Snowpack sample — Loveland Pass, Silver Plume, Colorado, USA (12/14/25, 10:50 AM MST)
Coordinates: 39.664, -105.882
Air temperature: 36 °F
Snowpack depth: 67 cm
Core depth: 20 cm
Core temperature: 46.4 °F
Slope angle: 6°, slope face: 326°
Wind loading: low
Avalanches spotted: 0
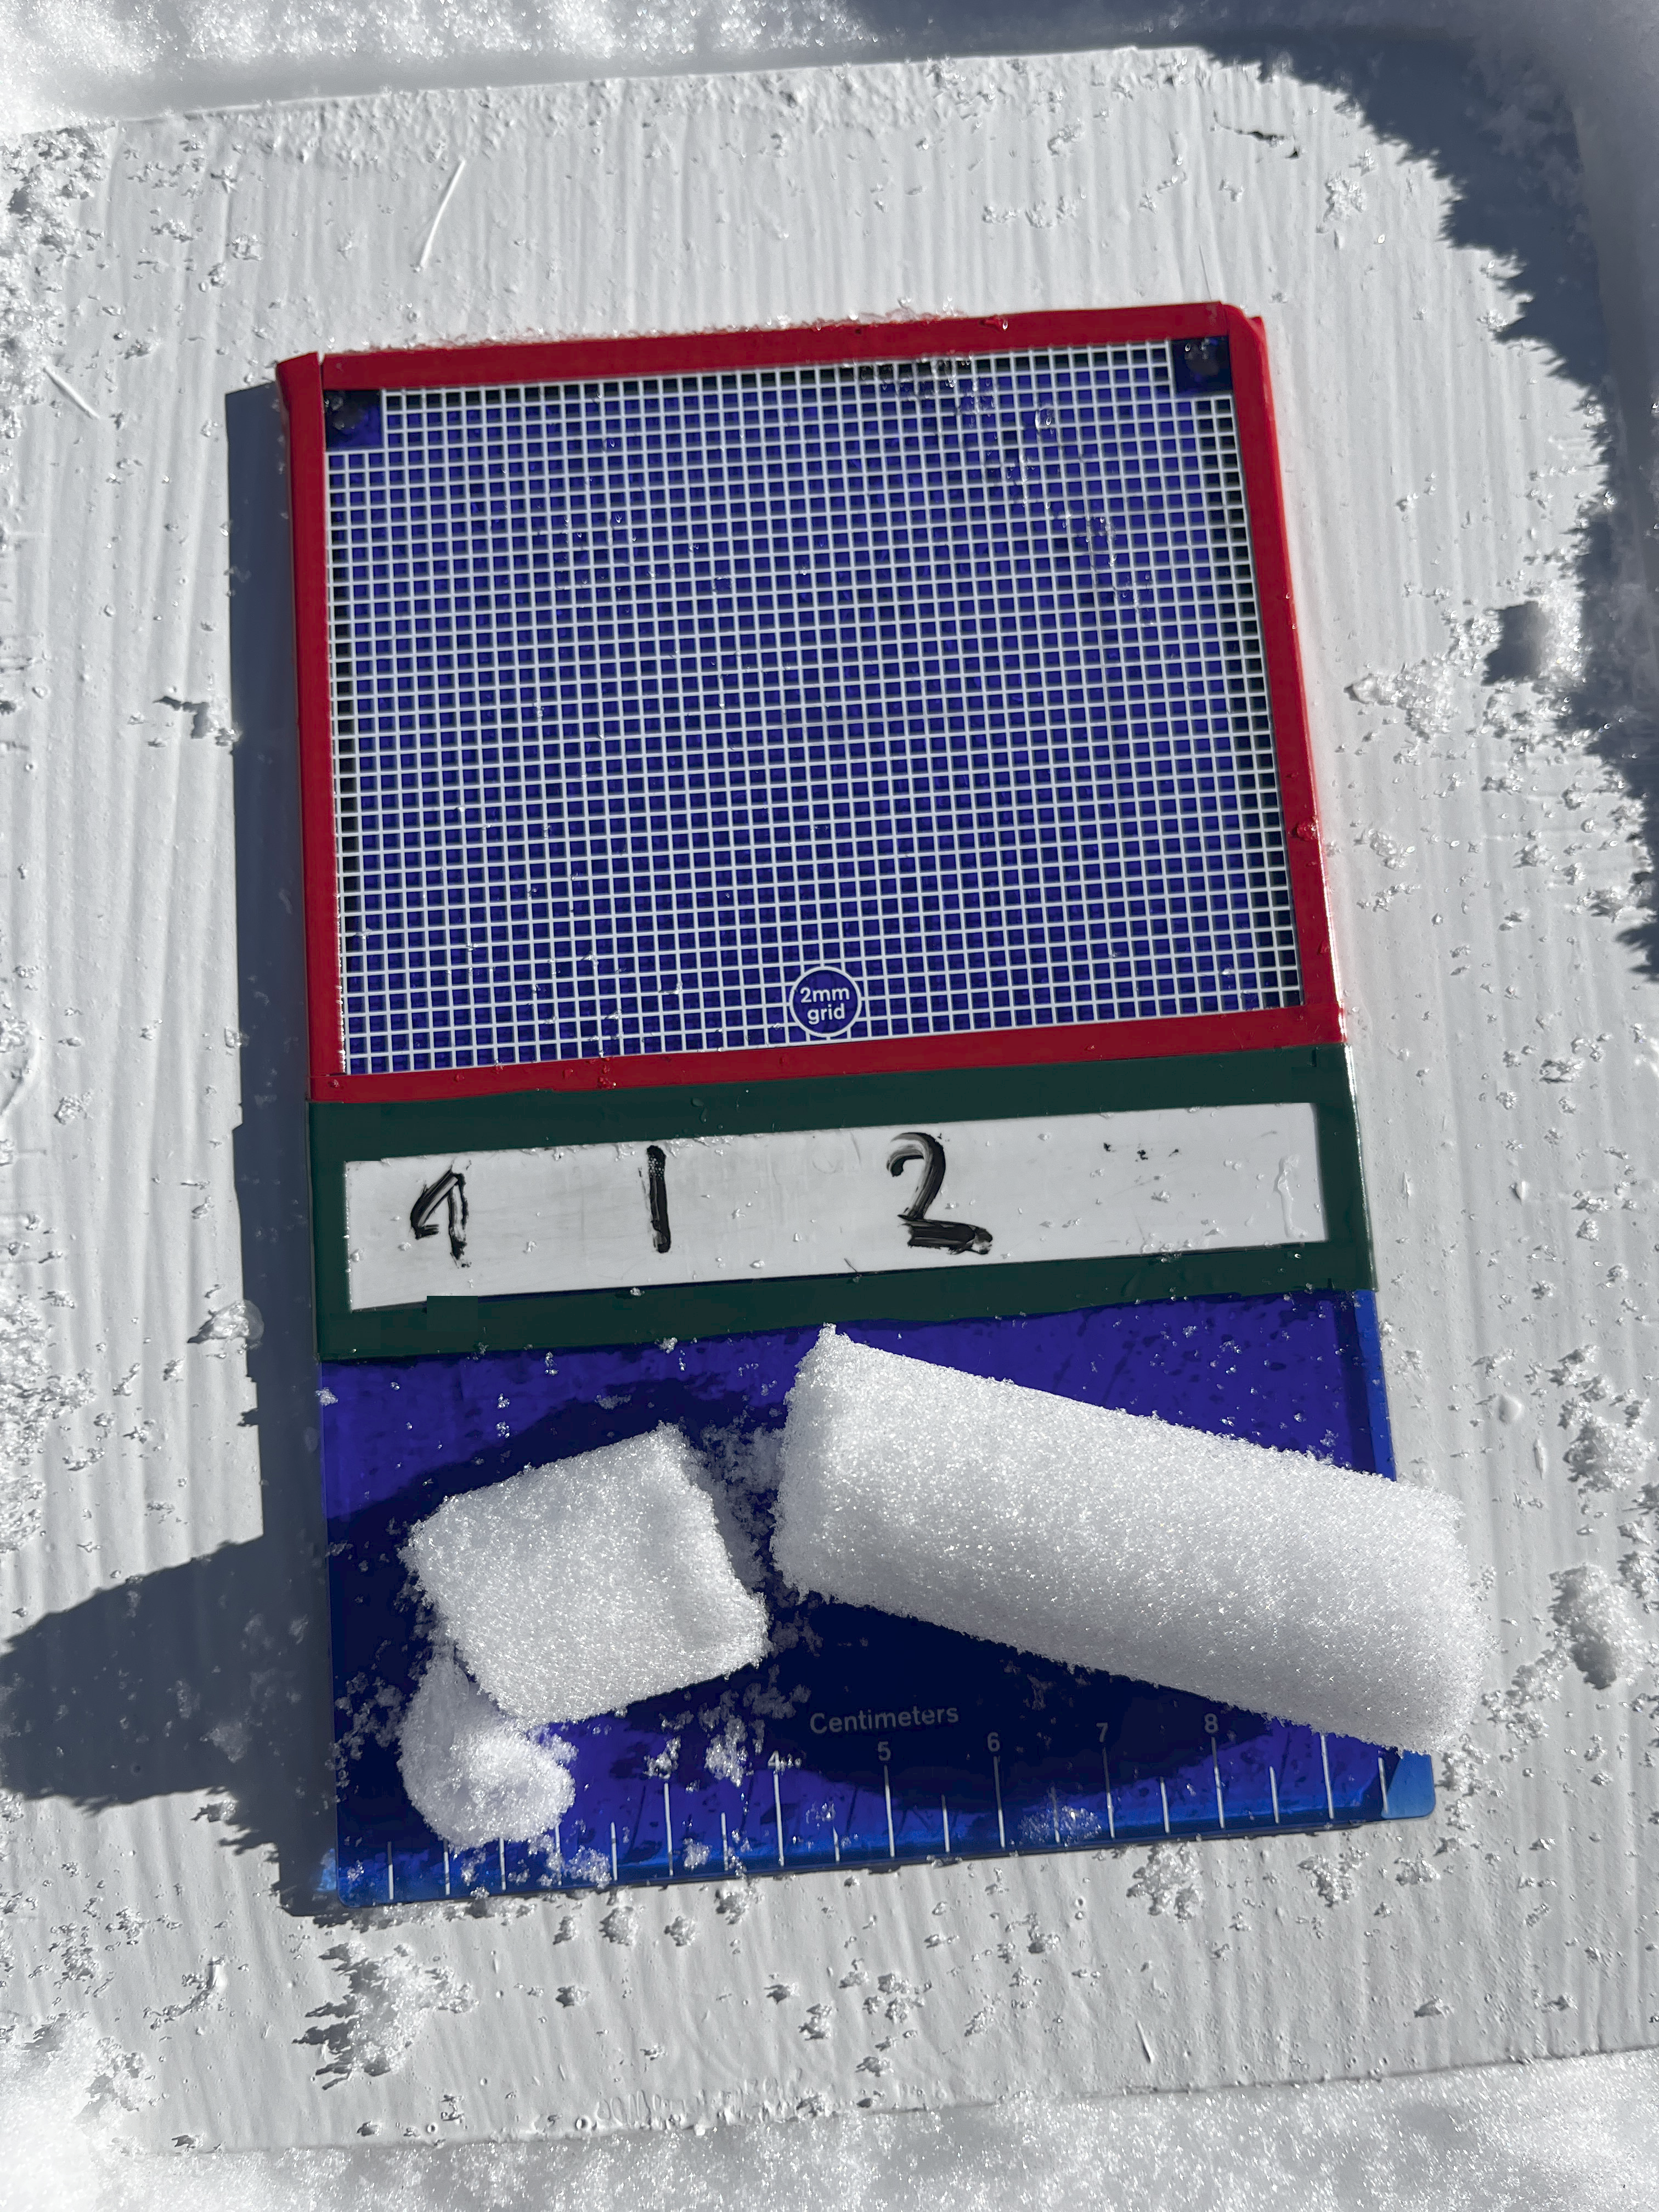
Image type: crystal_card
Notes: No avalanches spotted, very late start to the season with minimal snowpack